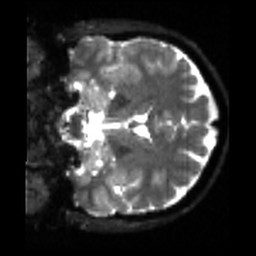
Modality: sbref
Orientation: coronal
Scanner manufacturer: siemens
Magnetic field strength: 3 T
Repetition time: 4 s
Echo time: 0.0594 s